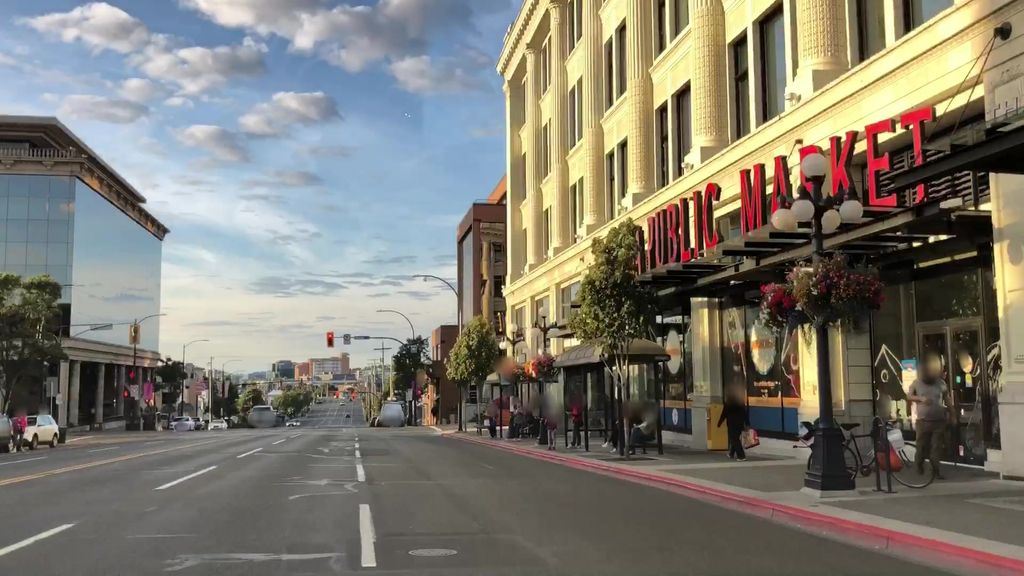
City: victoria